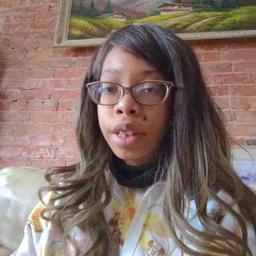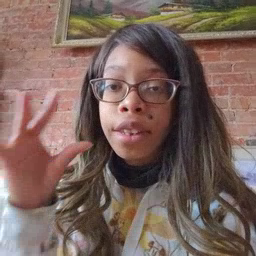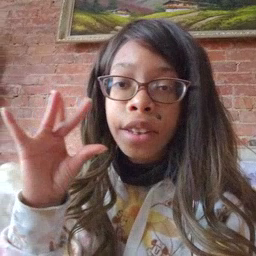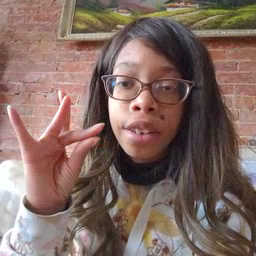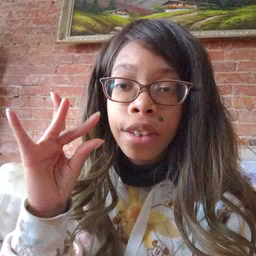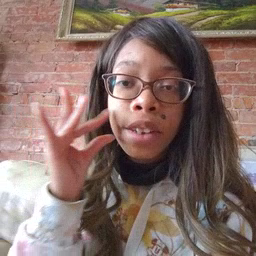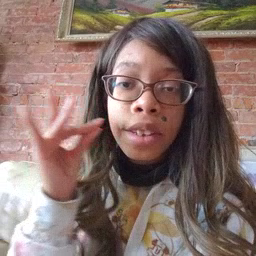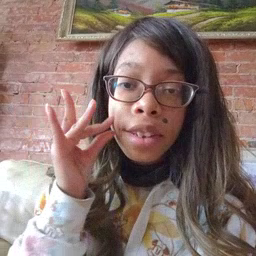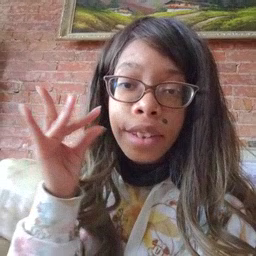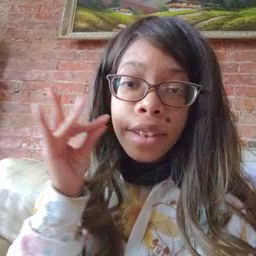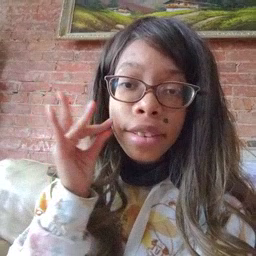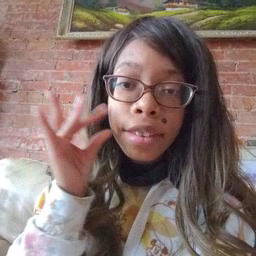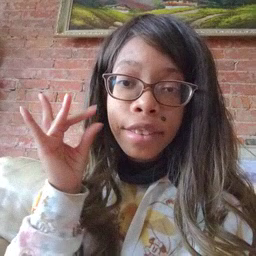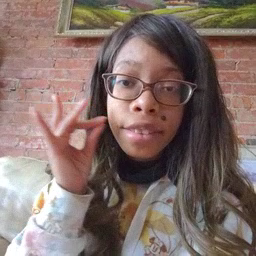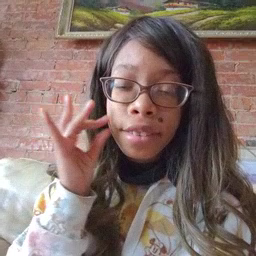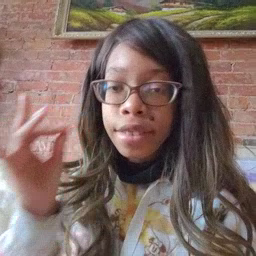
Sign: kitty